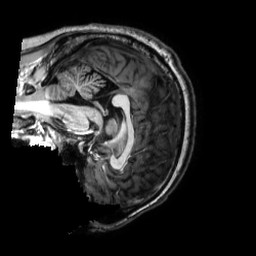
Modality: T1w
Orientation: sagittal
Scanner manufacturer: philips
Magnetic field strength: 3 T
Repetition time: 0.0096 s
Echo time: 0.0046 s